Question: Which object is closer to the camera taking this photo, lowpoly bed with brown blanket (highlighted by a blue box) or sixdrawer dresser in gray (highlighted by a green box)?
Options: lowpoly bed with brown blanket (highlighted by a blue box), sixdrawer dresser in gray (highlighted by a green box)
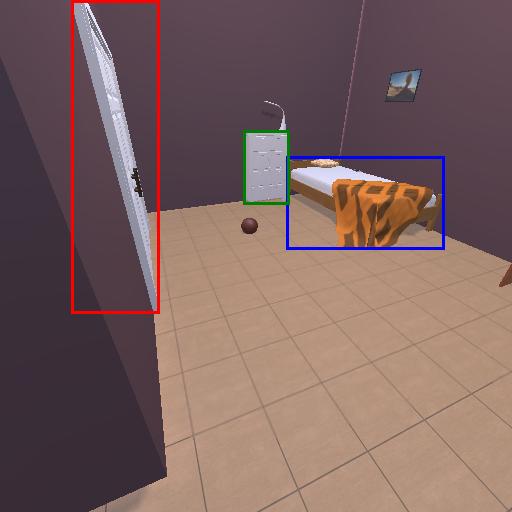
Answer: lowpoly bed with brown blanket (highlighted by a blue box)